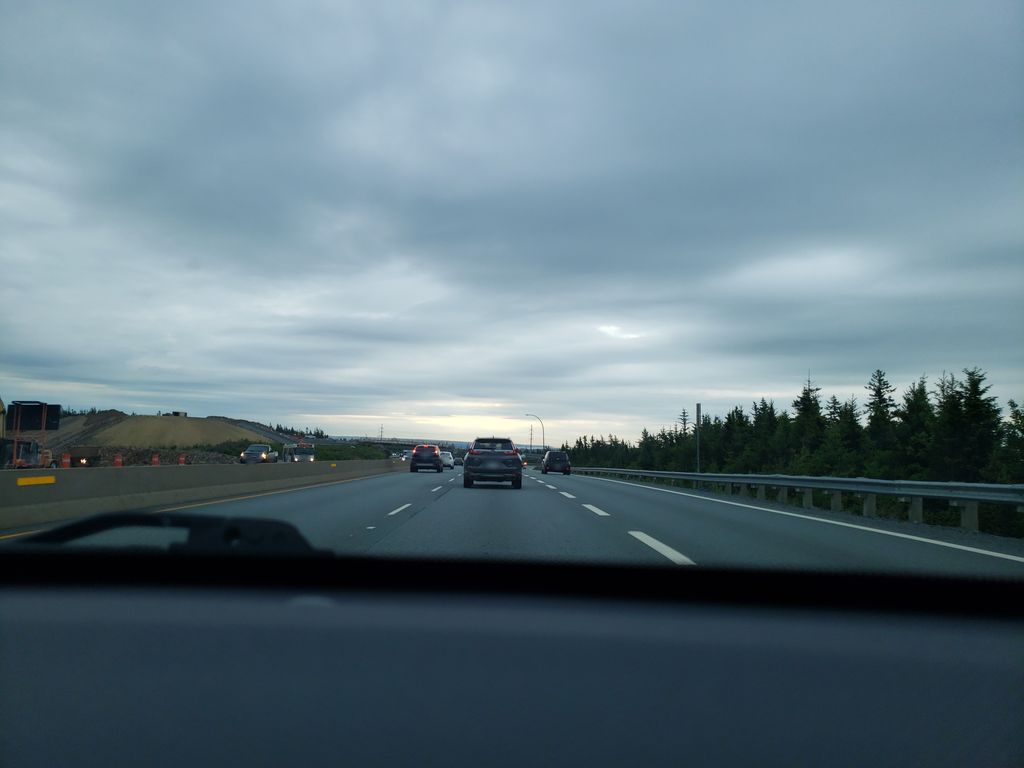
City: halifax